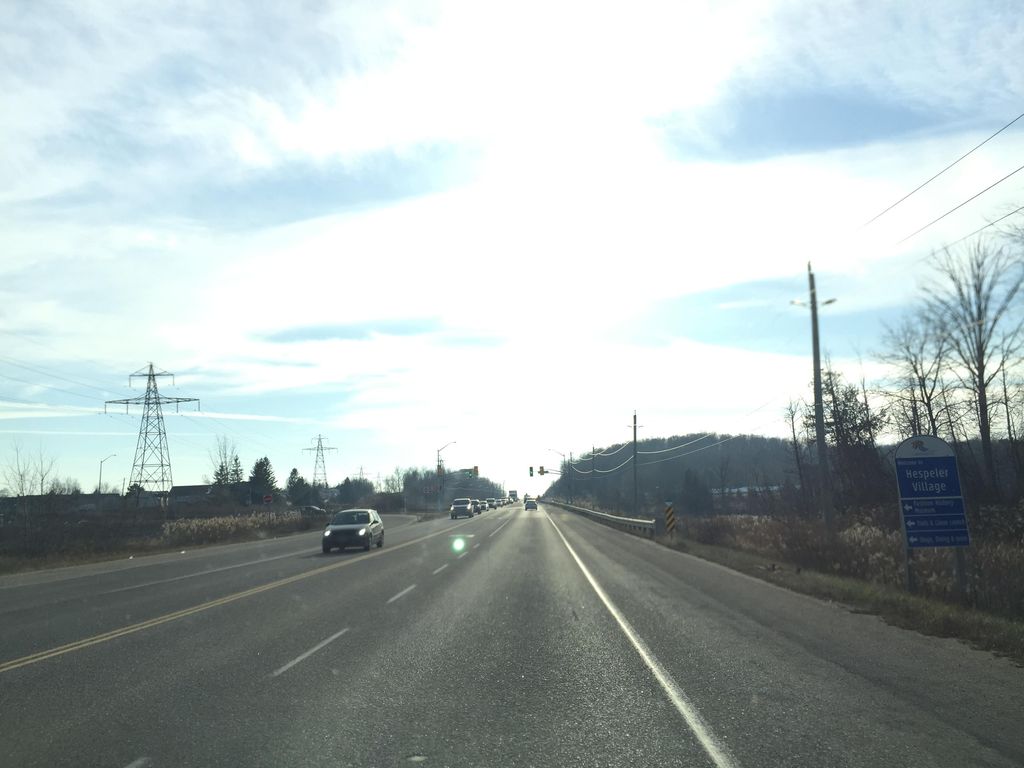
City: kitchener-waterloo